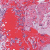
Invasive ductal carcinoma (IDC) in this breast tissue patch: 1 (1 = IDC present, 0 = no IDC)